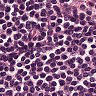
Metastatic tissue present: no